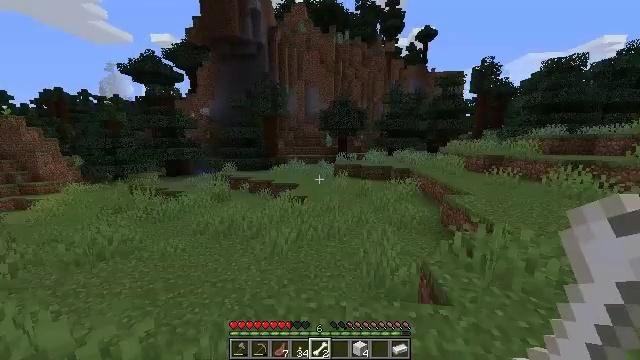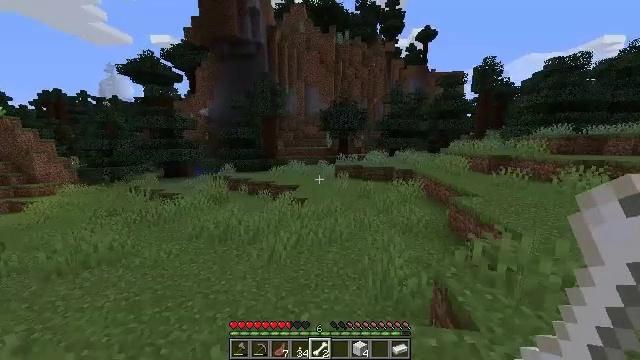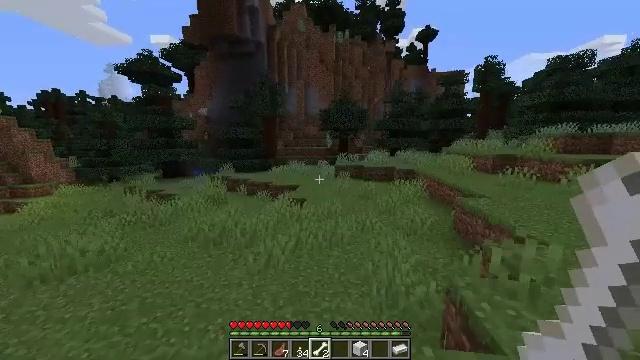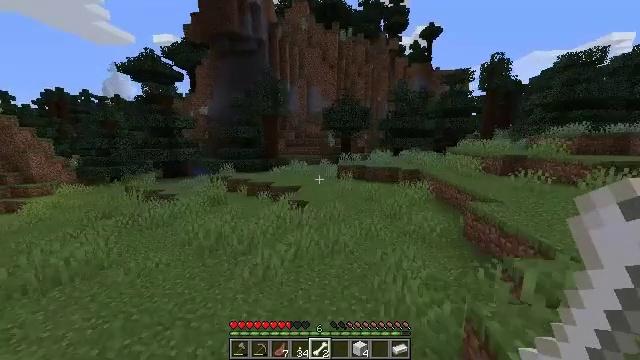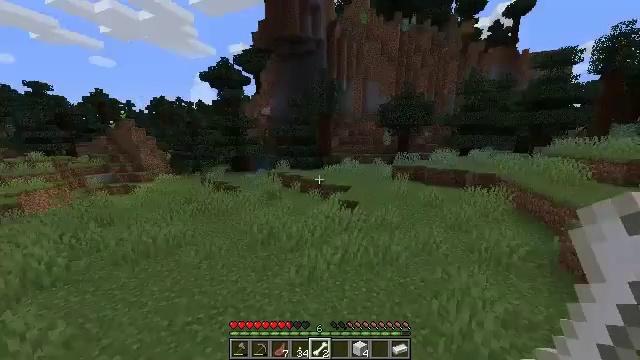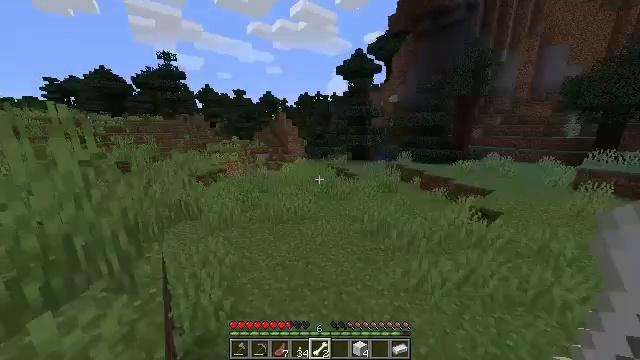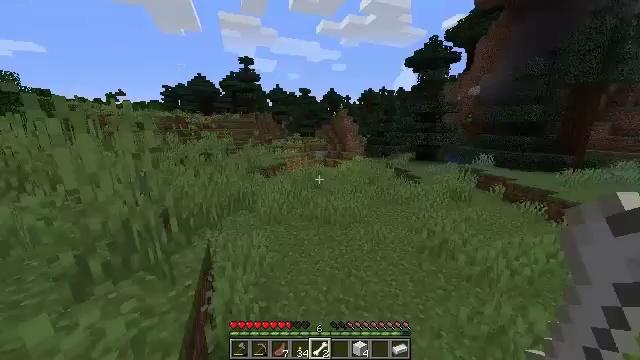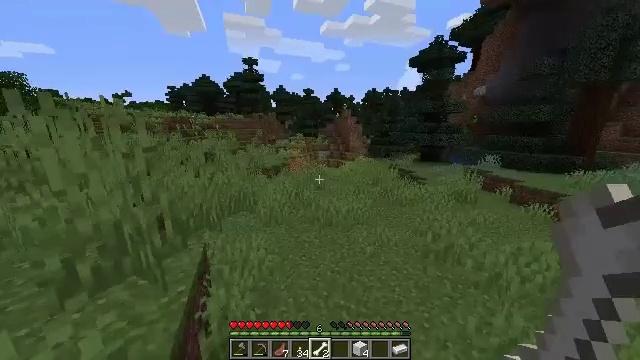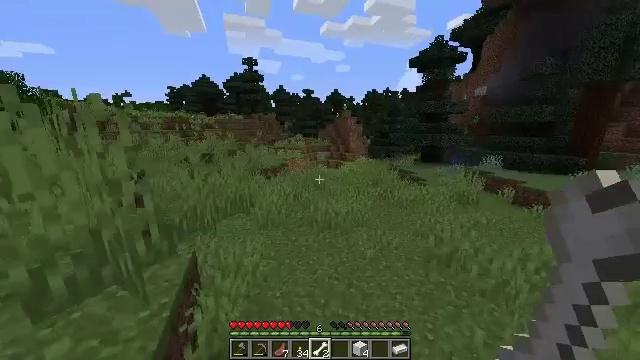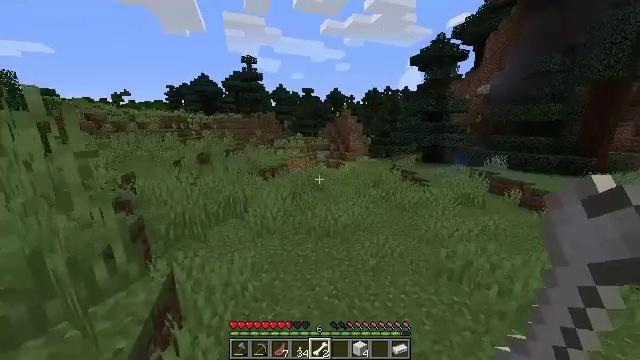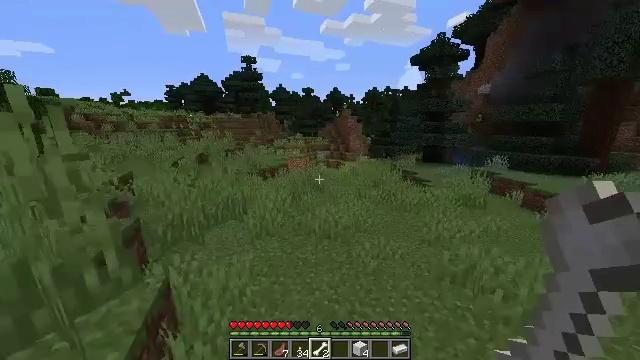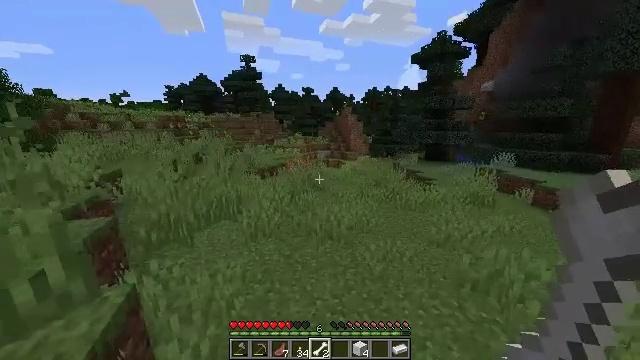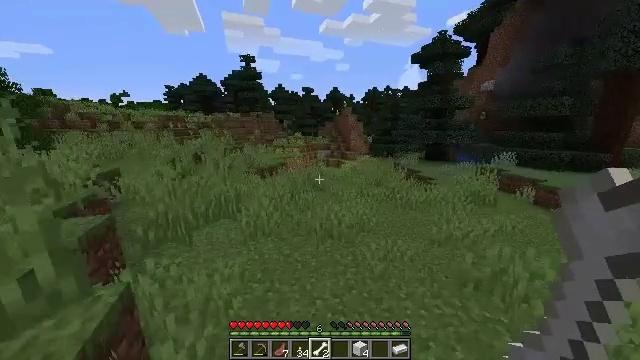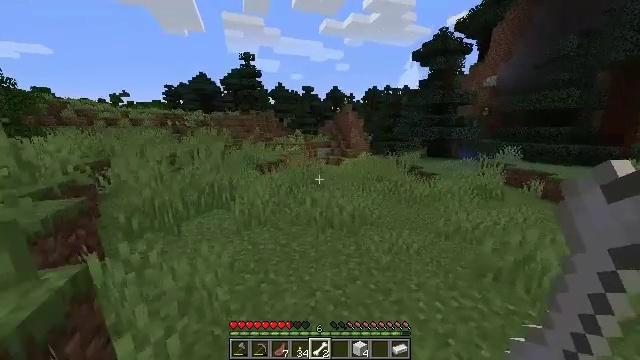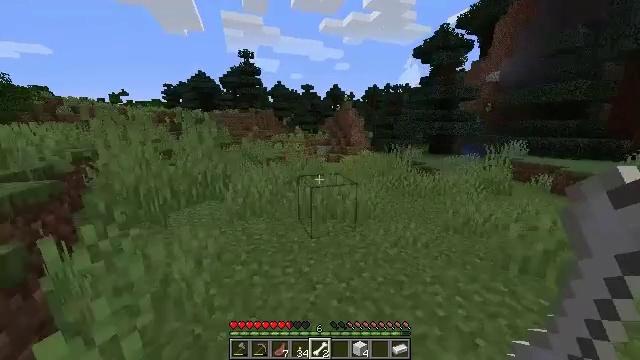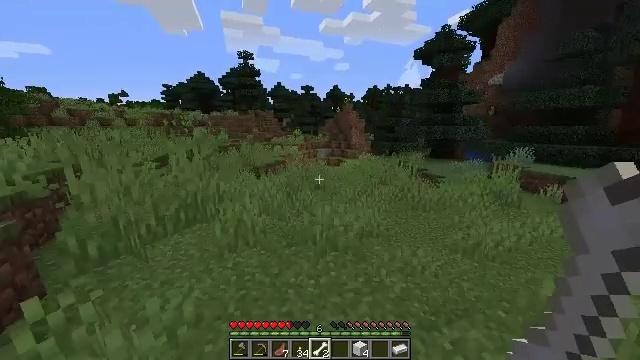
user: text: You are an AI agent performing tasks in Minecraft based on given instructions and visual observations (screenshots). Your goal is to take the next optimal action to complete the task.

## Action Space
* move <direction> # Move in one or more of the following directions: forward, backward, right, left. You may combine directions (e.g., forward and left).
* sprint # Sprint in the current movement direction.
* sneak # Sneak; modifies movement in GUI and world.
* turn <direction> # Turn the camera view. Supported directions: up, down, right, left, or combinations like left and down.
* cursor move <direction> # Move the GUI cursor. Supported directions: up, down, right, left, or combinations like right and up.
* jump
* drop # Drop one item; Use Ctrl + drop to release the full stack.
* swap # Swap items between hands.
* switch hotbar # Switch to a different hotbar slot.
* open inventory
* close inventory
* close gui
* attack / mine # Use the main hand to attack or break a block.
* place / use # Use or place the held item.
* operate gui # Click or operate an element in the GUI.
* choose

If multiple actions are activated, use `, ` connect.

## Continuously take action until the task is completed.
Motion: motion action
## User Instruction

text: Remove the large fern from the terrain.
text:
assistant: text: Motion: move forward
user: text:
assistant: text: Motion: move forward
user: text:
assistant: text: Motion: move forward
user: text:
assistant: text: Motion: move forward, turn left
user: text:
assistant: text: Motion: move forward, turn left and down
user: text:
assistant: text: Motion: move forward, turn left
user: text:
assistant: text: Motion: move forward
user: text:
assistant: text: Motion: move forward
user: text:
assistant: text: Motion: move forward
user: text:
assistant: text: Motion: move forward, sprint
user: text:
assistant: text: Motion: move forward, sprint
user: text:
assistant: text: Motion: move forward, sprint
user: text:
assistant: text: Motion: move forward, sprint, jump
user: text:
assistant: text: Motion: move forward, jump
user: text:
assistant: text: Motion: move forward, jump
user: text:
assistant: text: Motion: move forward, jump
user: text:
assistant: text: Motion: move forward, jump
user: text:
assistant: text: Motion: move forward, jump
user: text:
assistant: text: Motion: move forward, jump
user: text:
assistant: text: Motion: move forward, jump
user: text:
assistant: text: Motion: move forward and move left, jump
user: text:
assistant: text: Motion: move forward and move left, jump
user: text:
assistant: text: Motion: move forward and move left, jump
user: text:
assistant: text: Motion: move forward and move left, jump
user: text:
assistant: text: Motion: move forward and move left, turn left and down, jump
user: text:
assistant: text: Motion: move forward and move left, turn left and down, jump
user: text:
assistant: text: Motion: move forward and move left, jump
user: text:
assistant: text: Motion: move forward and move left, jump
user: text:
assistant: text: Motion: move forward and move left, jump
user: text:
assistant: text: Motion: move forward and move left, jump